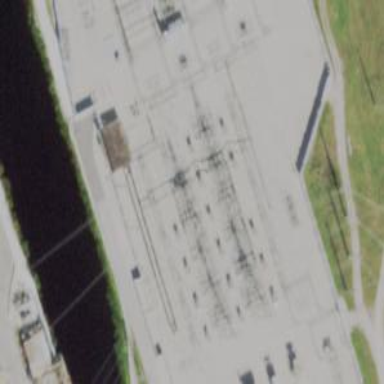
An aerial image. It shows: Switch used for power control.